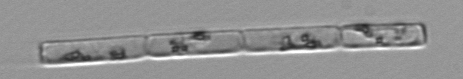
Label: Guinardia_delicatula